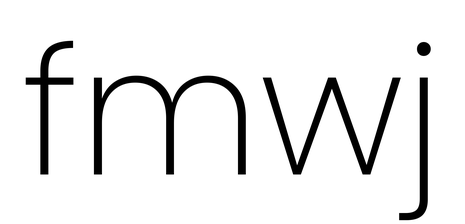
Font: Poppins-ExtraLight